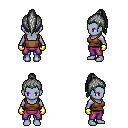
a pixel art fantasy rpg character, female body template, dark elf, purple skin, brown pirate shirt, magenta pants, gray long topknot hairstyle, gold gloves, four views (front, back, left, right), 2x2 character sprite sheet, small pixel art, hard edges, no anti-aliasing